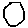
Label: hexagon